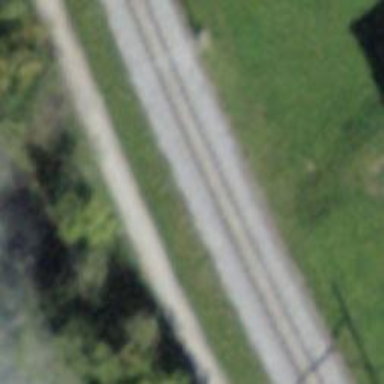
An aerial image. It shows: Narrow-gauge railway with electrified contact line.